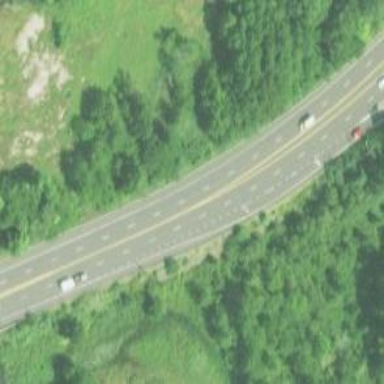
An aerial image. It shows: Trunk highway.